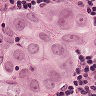
Metastatic tissue present: yes